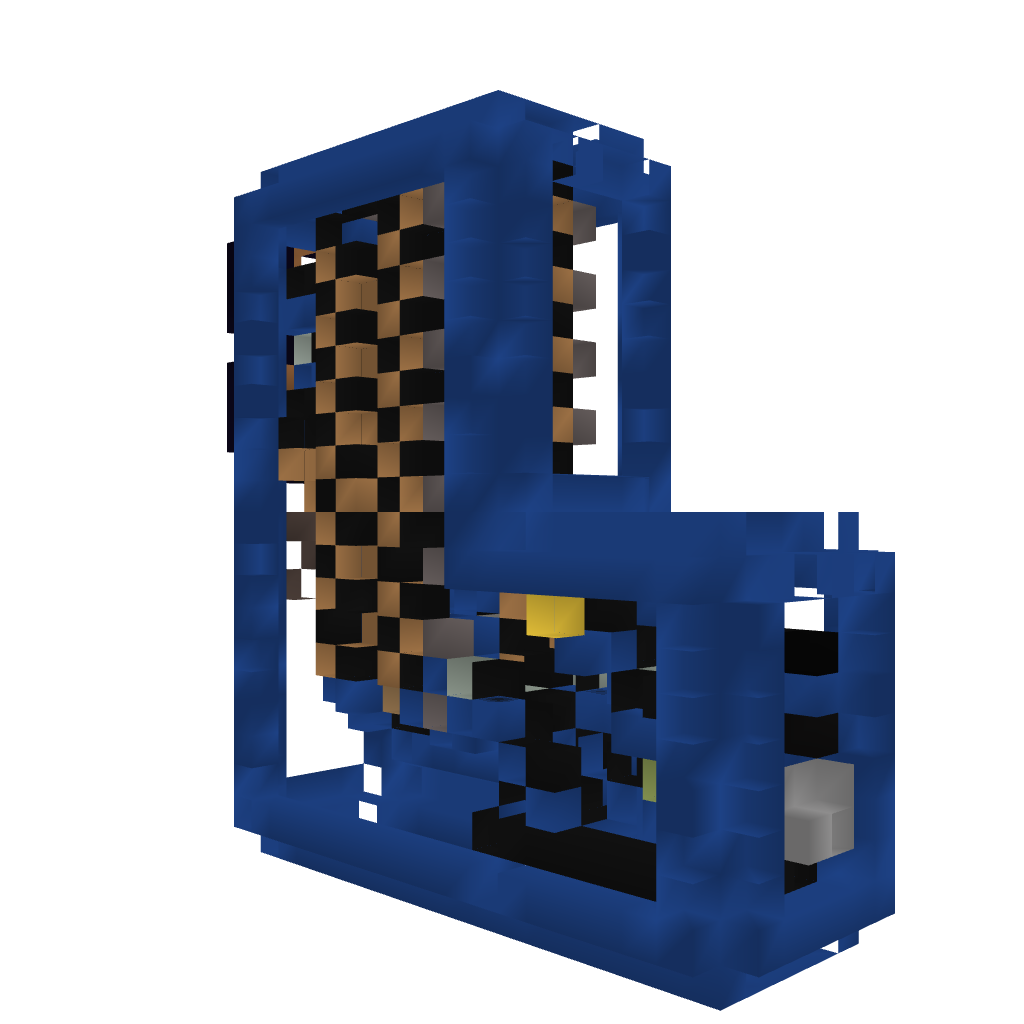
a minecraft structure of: Compact 'Infinite' Counter